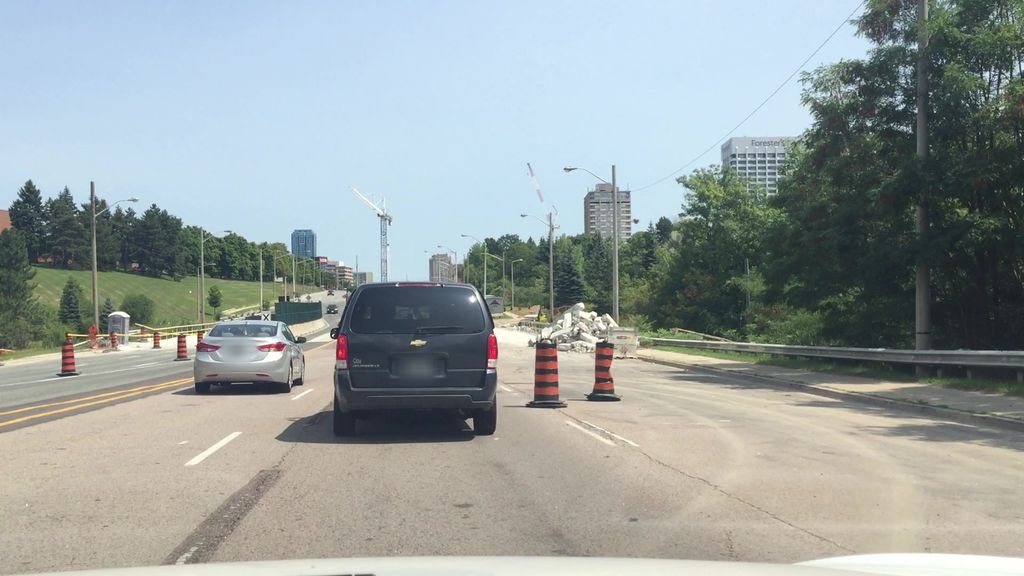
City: toronto